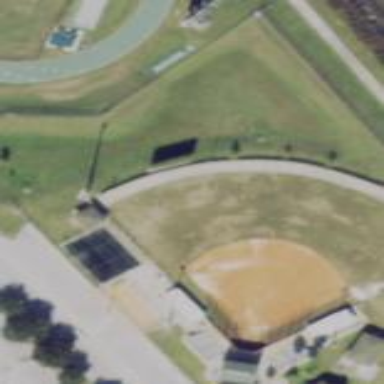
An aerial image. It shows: Softball pitch for leisure land activities.